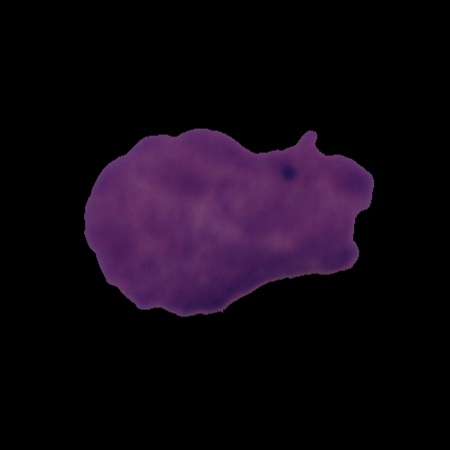
Label: cancer